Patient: sex F, age 51
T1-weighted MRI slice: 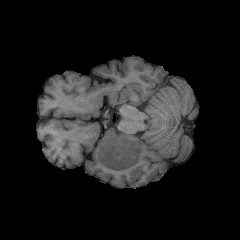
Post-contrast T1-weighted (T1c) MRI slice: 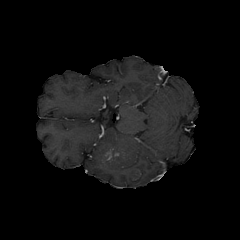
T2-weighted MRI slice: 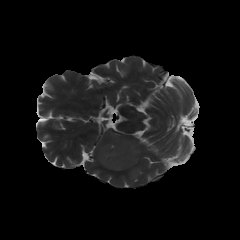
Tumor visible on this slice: yes
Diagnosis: Glioblastoma, IDH-wildtype
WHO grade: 4